Question: It is a very complex Excel add-on. I am wondering if all the functionalities are built using C#, C++, or Visual Basic? The typical interface is shown below:

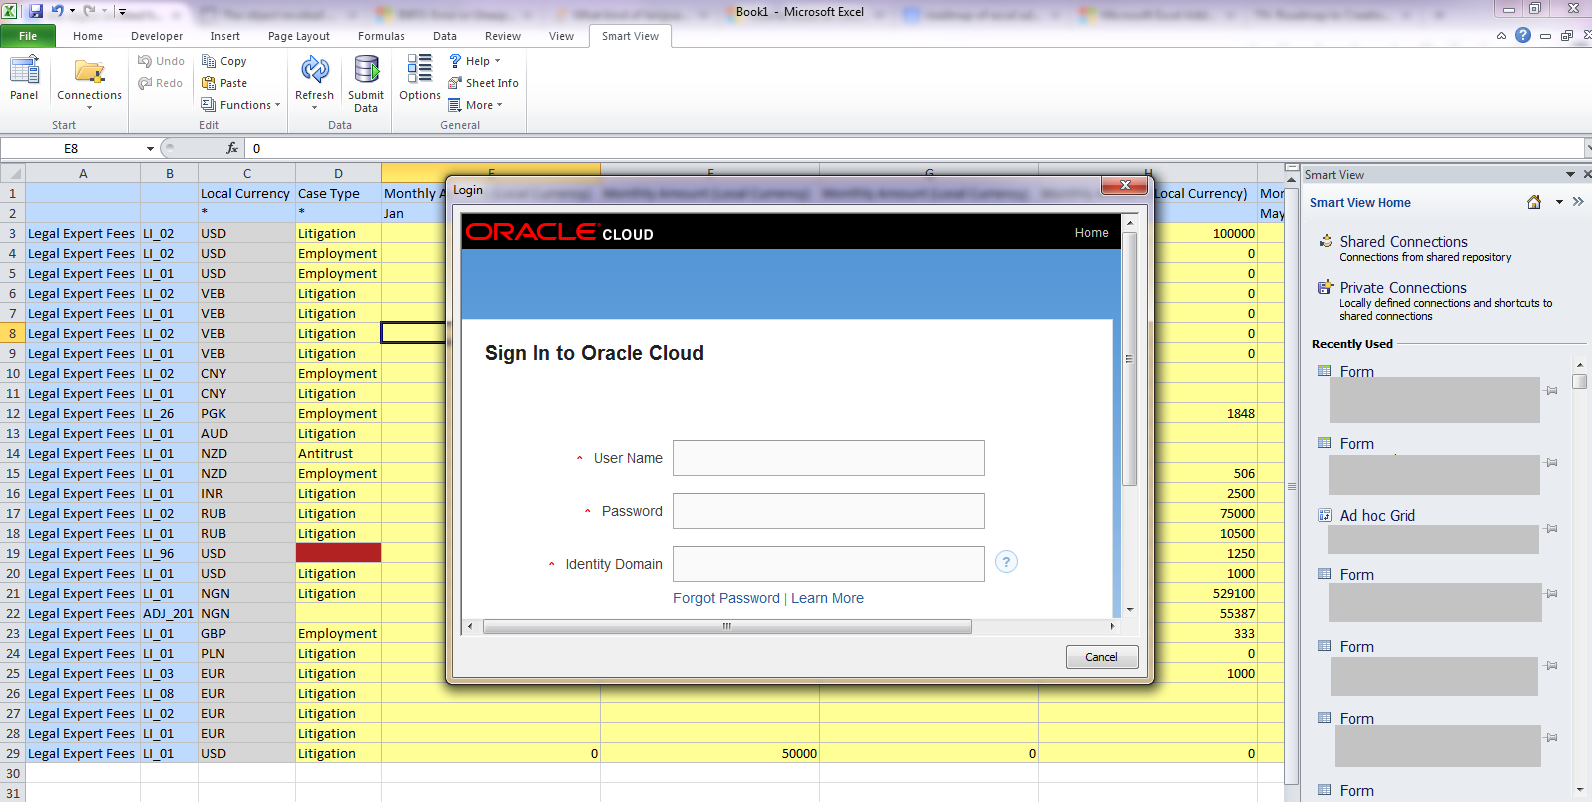
Answer: Smart View is written in C++. It descends from the classic Essbase Excel Add-in, which was also written in C++ and even predates the advent of the C# language. Also, the Excel development kit for writing plugins is most conducive to C++ programming rather than C#.